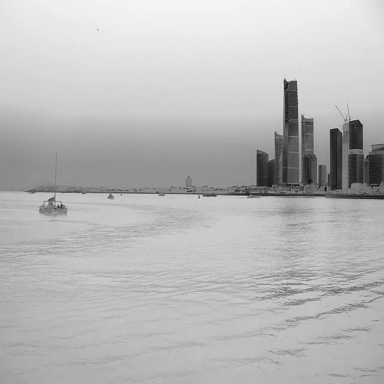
There are seven objects shown in the infrared image, including five bulk_carriers, a sailboat, and a container_ship.